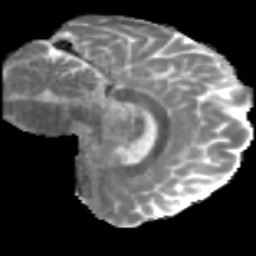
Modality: MD
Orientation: sagittal
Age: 46
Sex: male
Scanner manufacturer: siemens
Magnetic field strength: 3 T
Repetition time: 5 s
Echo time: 0.092 s